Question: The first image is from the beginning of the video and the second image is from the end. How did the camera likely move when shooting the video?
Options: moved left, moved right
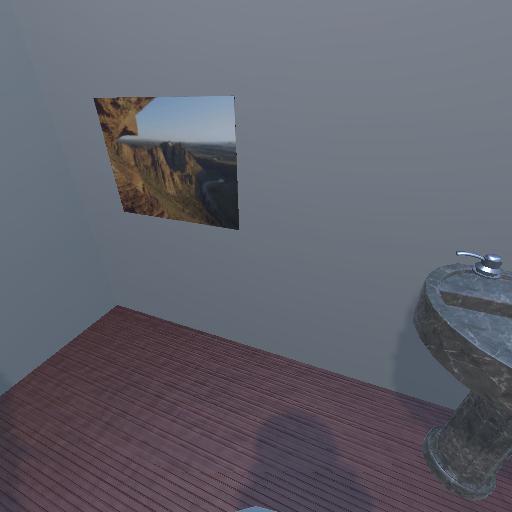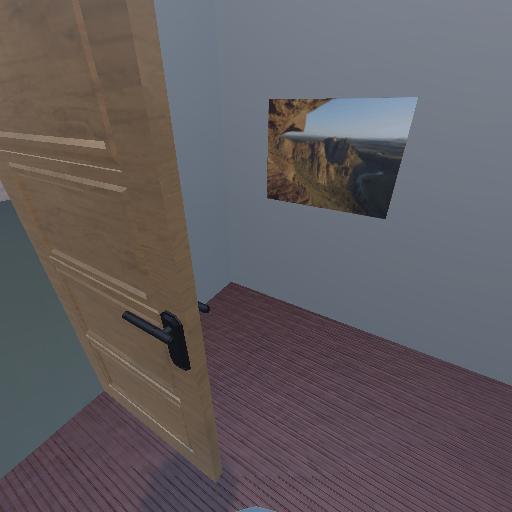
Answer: moved left